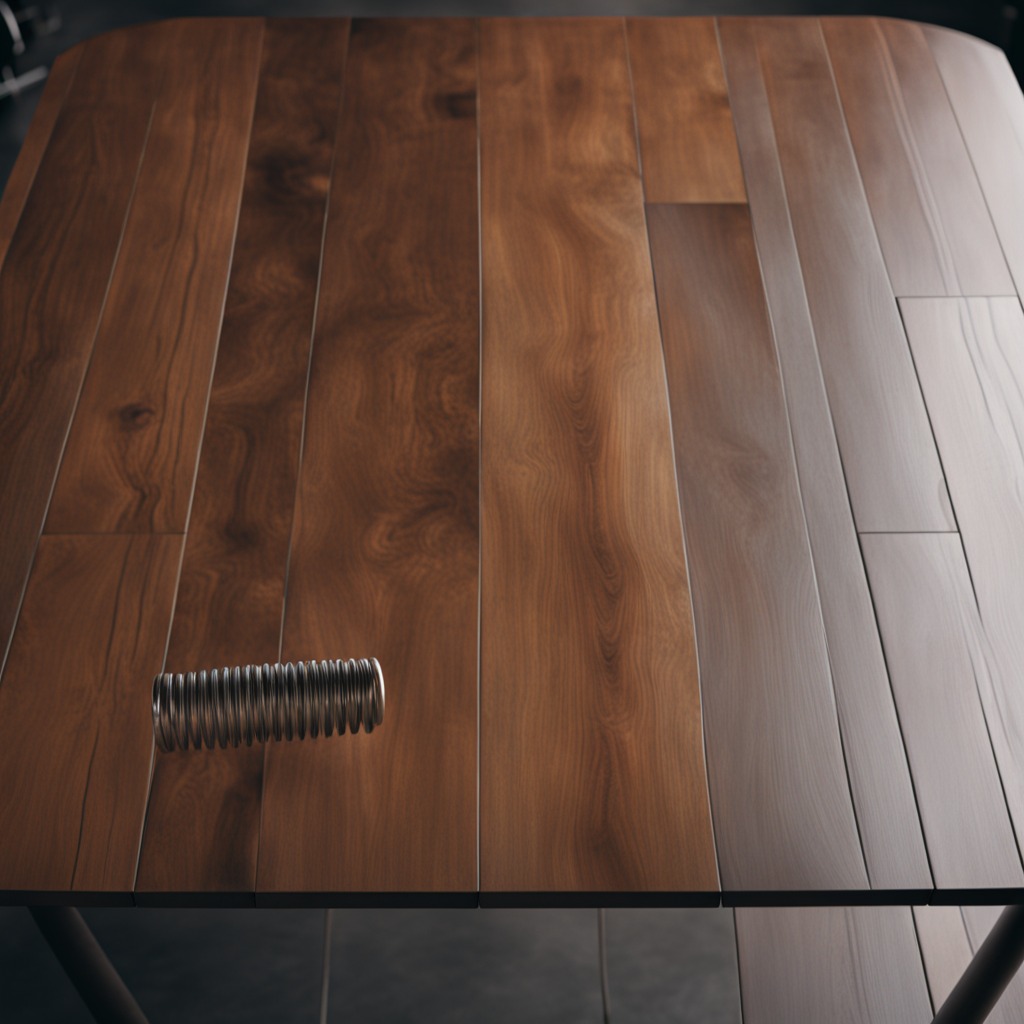
A coiled metal spring is lying on the wooden table.